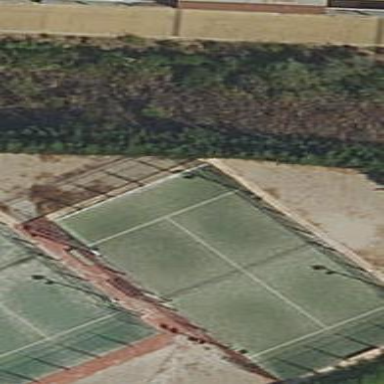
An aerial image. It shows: Tennis court on pitch.